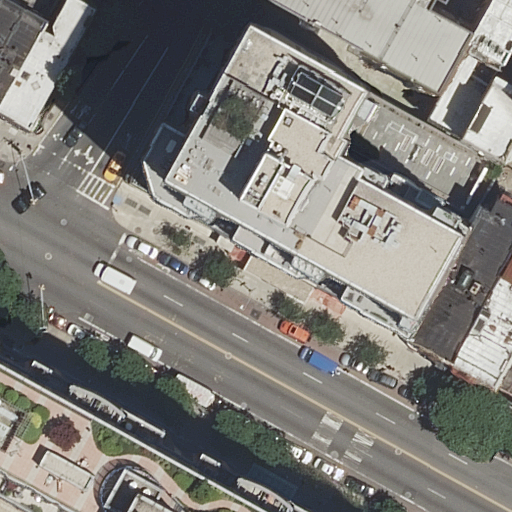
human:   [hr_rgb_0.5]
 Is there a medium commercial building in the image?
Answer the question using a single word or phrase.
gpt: no

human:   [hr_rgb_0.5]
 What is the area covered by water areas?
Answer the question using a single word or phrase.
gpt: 0m2

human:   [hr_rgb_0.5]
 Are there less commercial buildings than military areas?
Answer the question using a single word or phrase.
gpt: no

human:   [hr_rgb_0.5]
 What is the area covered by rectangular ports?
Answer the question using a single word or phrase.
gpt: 0m2

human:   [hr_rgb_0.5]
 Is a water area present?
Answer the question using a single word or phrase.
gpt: no

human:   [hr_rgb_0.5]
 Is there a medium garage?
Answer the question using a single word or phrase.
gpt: no

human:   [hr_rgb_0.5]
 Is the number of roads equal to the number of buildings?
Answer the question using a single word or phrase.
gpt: no

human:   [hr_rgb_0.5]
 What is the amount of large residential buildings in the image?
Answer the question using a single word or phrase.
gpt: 3

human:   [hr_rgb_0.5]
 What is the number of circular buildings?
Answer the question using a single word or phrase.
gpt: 0

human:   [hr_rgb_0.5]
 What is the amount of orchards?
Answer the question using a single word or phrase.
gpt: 0

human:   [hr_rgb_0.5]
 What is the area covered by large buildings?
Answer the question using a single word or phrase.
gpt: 4332m2

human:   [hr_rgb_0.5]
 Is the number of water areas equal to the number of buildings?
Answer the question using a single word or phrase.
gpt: no

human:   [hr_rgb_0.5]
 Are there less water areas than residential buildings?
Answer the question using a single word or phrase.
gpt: yes

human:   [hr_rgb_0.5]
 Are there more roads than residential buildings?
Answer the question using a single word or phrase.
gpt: no

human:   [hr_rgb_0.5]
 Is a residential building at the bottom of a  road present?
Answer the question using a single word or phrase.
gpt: yes

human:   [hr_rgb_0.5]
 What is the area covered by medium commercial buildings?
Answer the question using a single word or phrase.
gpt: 0m2

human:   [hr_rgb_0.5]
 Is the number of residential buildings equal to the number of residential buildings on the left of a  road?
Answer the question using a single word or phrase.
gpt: no

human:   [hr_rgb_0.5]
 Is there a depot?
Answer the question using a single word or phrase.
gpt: no

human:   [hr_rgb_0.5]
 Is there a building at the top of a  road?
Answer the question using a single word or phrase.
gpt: yes

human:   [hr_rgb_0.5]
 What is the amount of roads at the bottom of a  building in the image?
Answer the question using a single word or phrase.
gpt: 3

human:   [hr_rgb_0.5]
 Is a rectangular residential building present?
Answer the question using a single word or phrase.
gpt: yes

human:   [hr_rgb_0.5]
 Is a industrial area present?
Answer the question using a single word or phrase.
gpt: no

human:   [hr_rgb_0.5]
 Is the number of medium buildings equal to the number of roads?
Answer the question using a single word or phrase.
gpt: yes

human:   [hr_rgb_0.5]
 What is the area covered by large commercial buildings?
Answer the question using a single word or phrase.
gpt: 0m2

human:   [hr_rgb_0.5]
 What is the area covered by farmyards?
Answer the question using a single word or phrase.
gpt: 0m2

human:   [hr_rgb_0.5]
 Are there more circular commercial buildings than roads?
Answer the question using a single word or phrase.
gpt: no

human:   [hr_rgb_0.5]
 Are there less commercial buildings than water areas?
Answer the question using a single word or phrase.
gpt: no

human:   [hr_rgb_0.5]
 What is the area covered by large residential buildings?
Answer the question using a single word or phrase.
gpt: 4332m2

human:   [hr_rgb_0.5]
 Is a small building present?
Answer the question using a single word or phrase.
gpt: yes

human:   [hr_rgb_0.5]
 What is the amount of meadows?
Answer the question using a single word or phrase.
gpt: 0

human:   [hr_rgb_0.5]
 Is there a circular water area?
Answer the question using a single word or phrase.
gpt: no

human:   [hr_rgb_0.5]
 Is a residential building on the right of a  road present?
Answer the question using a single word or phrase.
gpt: yes

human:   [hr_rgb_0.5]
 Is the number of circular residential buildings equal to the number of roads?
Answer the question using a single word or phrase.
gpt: no

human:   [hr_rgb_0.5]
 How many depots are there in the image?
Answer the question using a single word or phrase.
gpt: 0

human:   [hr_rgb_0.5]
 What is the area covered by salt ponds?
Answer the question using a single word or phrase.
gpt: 0m2

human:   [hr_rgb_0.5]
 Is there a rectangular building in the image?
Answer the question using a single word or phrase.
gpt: yes